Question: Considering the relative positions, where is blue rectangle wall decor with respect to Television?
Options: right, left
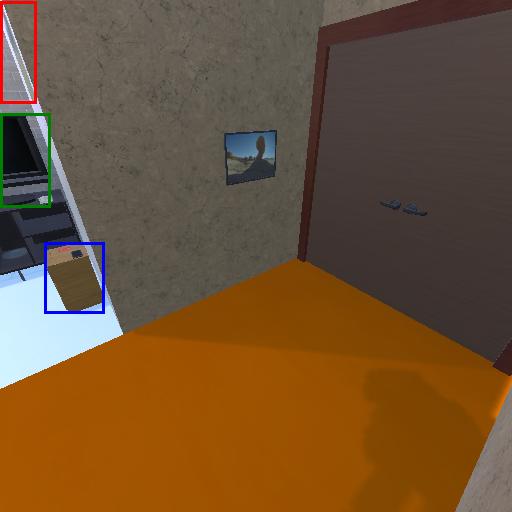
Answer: right